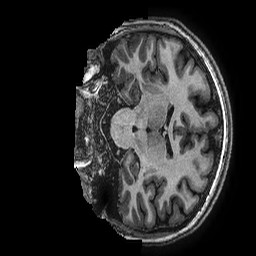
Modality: T1w
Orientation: coronal
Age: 15
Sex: female
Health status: ill
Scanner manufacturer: ge
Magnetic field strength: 3 T
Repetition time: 0.00766 s
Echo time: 0.003476 s